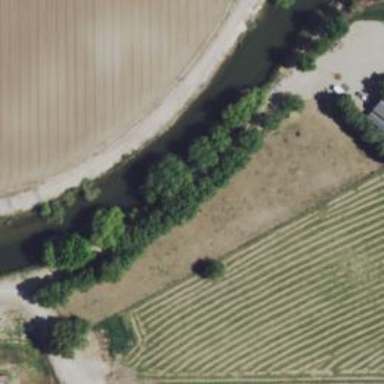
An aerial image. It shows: Canal.